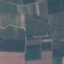
Land use / land cover class: PermanentCrop